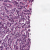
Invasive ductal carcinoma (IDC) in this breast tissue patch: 1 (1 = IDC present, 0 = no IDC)